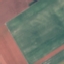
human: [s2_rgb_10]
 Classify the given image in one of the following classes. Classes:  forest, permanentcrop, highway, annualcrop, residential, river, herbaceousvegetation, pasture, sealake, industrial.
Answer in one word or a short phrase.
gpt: AnnualCrop